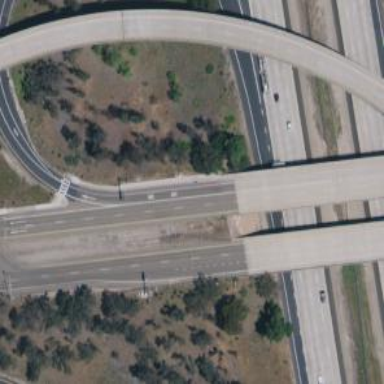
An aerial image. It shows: Secondary road with bridge.